Question: Actually i want to run JavaFx on eclipse but all my effort is vain when a pop appears:

I applied every steps that I learnt from this site on my Eclipse like set java compiler, java build path, JDK version 1.8 and many more but all in vain. Anyone please help me to to remove this error how to solve this issue.
I would be thankful to you if you will tell me in steps.
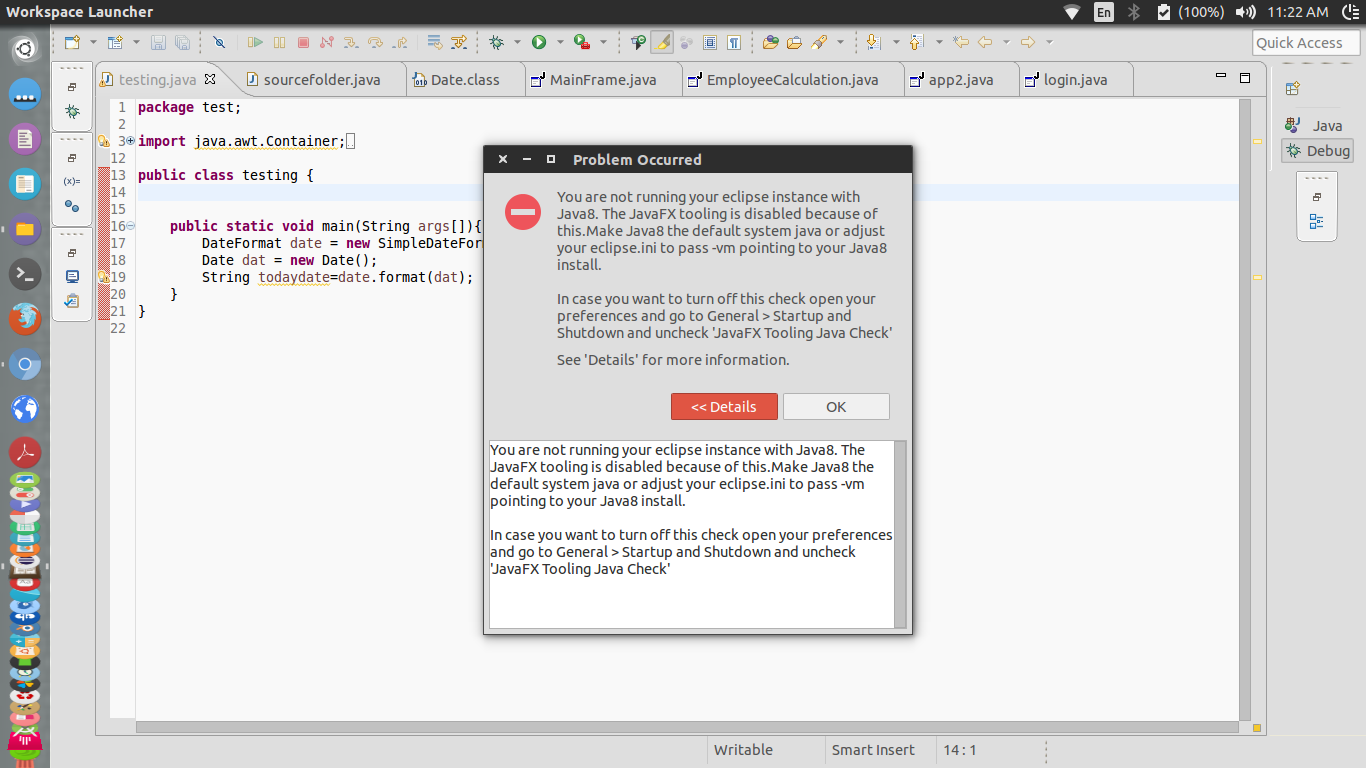
Answer: This is not the Java you are using inside Eclipse, rather it is the Java you are using to launch Eclipse itself.
As the message says you need to either make Java 8 the default Java on your system or you can edit the 'eclipse.ini' file in your Eclipse installation and set the path the Java 8 there. In the 'eclipse.ini' add:
'''
-vm
/path/to/java
'''
where '/path/to/java' is the full path of your Java 8.
Note: This line must be any -vmargs line in the eclipse.ini. You must put the -vm and the path on separate lines.